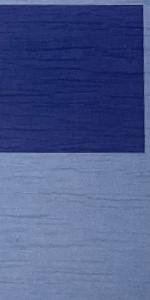
Label: Empty